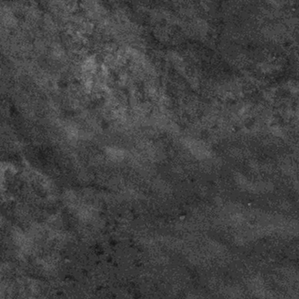
Label: frost